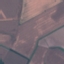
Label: AnnualCrop